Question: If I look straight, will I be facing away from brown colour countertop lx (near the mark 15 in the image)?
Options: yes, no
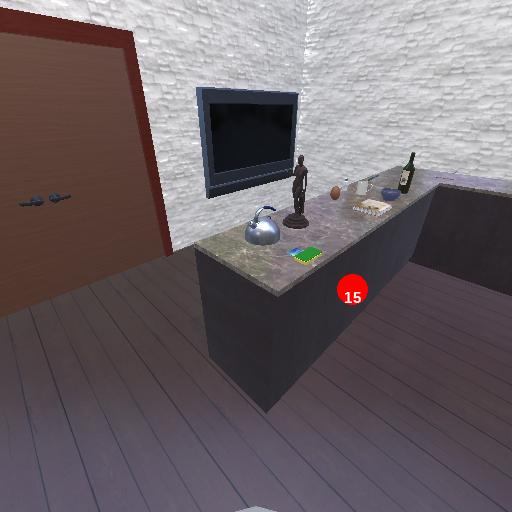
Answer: yes